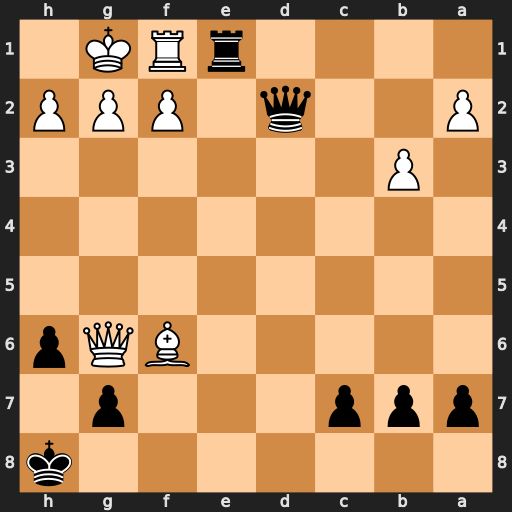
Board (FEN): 7k/ppp3p1/5BQp/8/8/1P6/P2q1PPP/4rRK1
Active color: b
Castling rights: -
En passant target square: -
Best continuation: Rxf1+ Kxf1 Qd1#